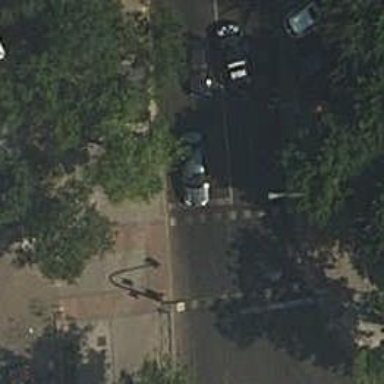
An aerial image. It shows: Crossing with traffic signals.